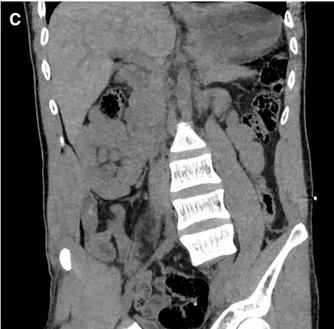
Coronal. CT images showed the patient was definitely diagnosed with lumbosacral spondyloptosis.
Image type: radiology (ct)